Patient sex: M
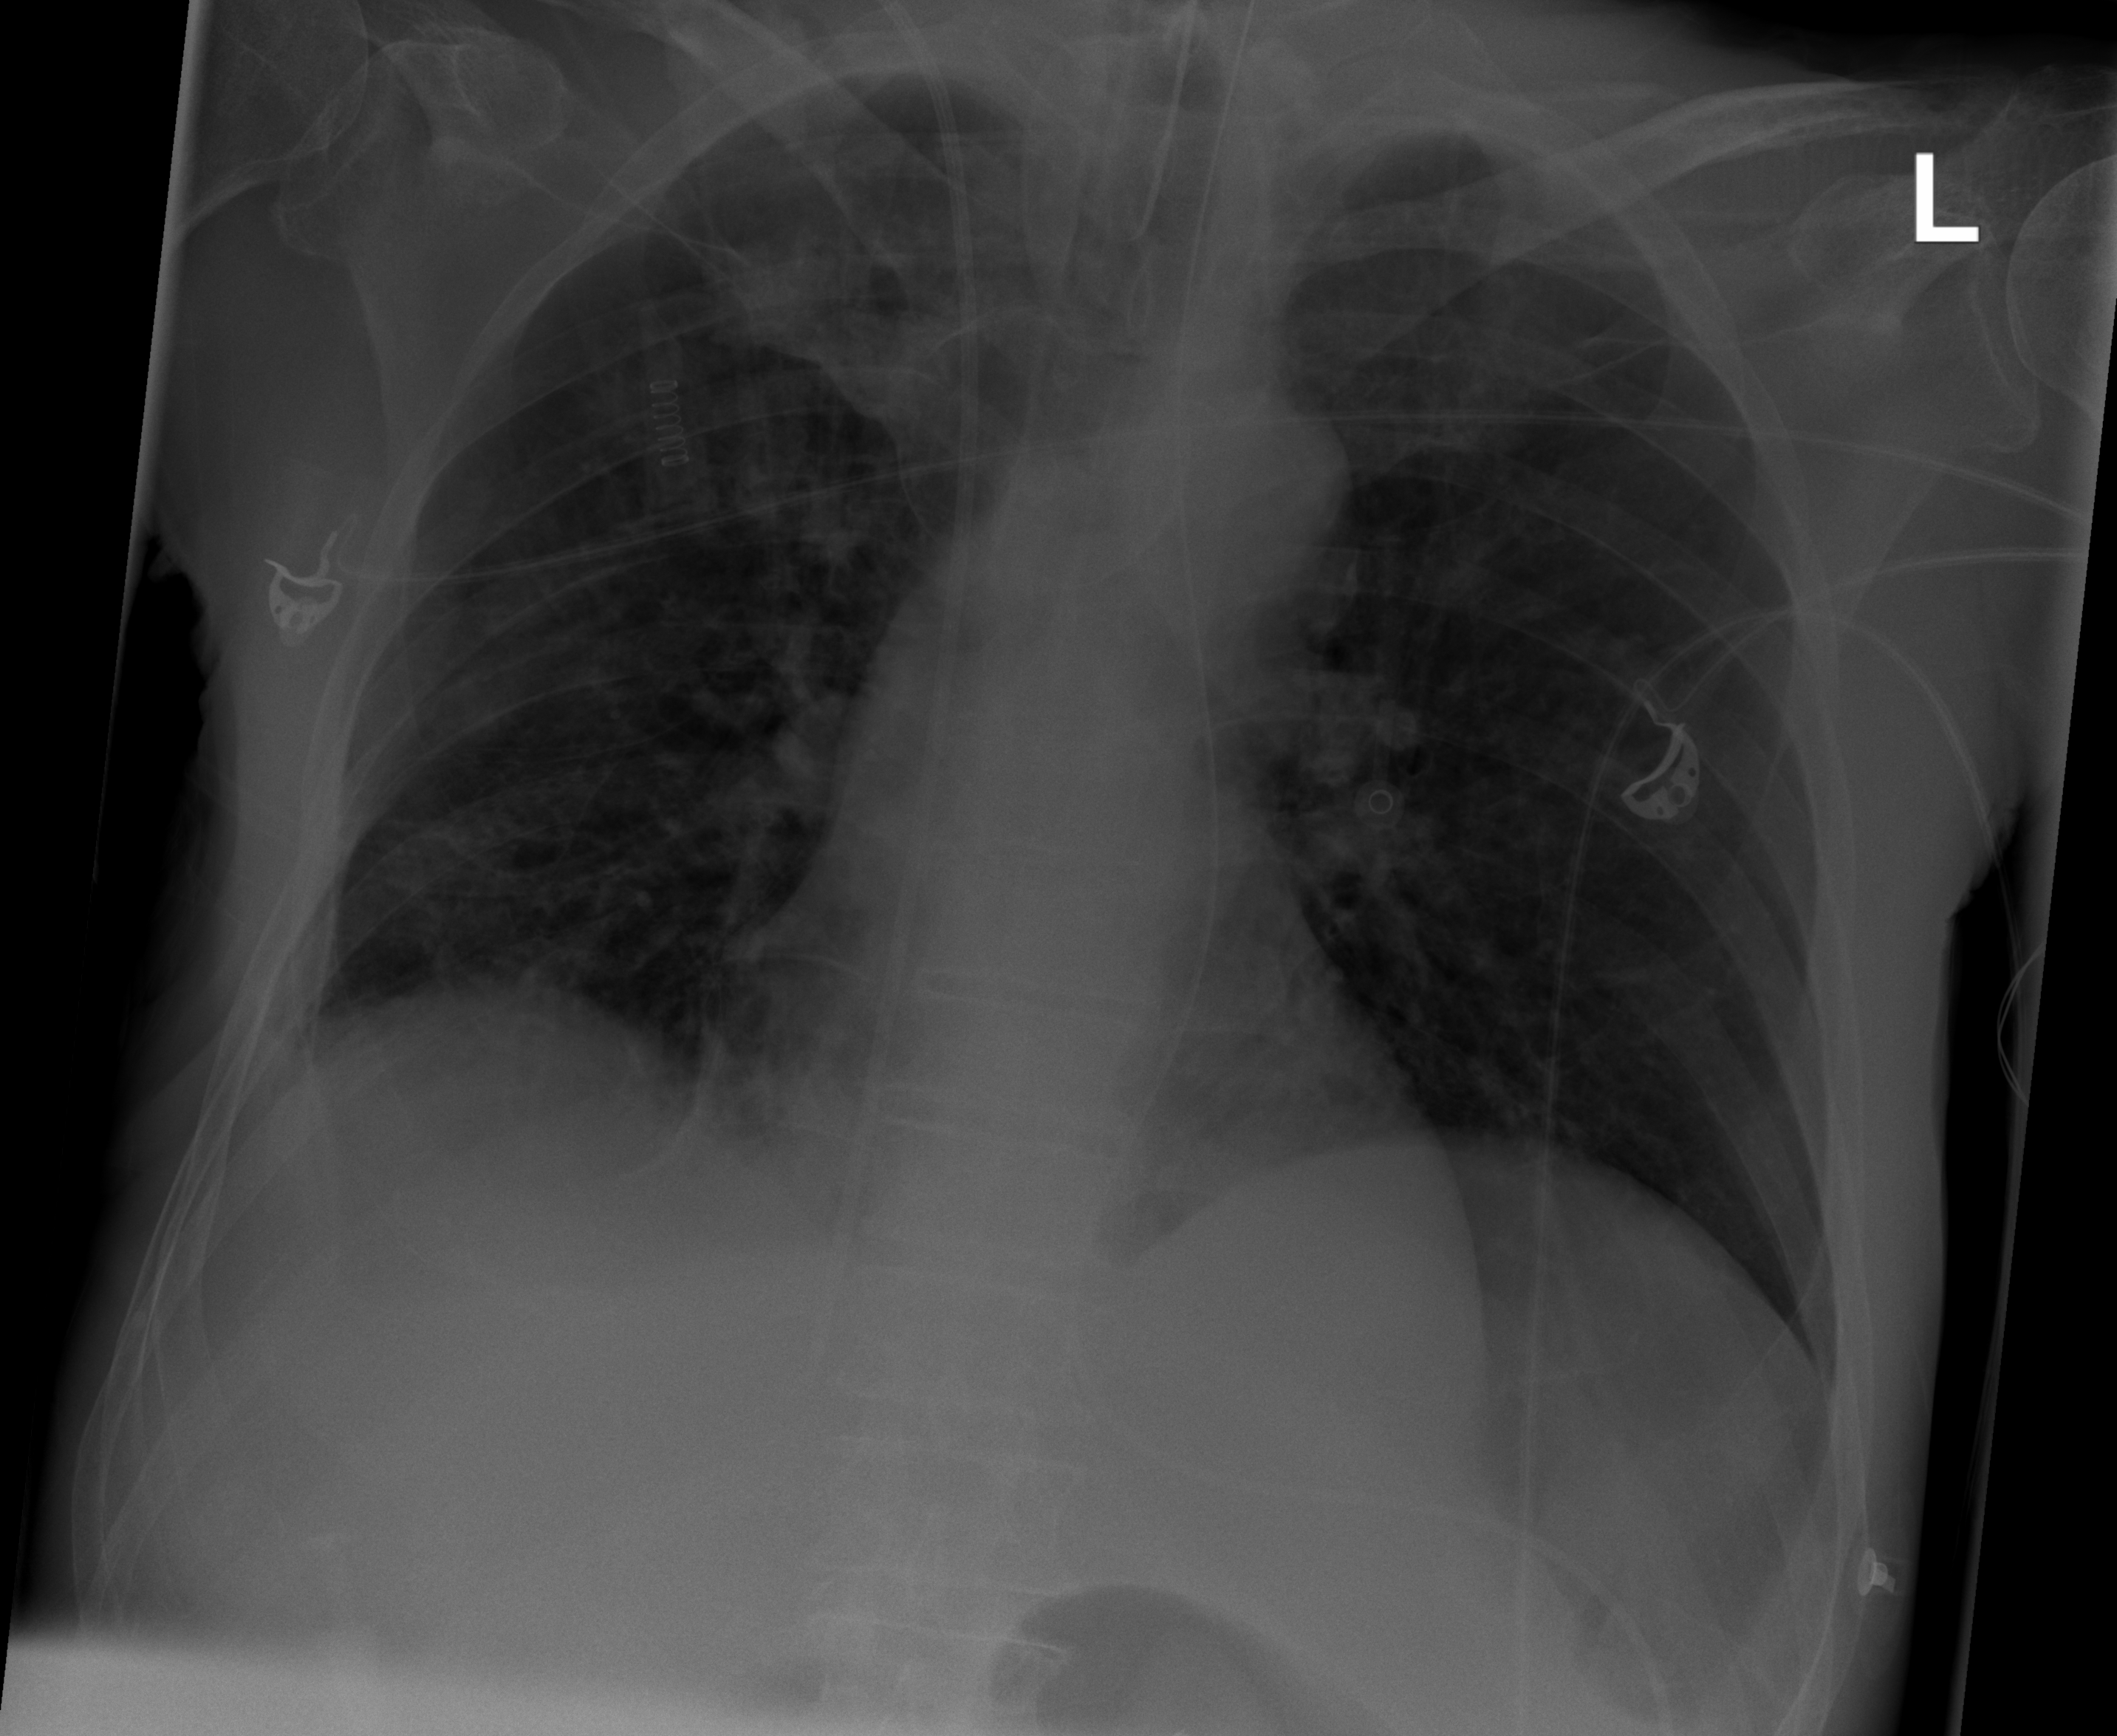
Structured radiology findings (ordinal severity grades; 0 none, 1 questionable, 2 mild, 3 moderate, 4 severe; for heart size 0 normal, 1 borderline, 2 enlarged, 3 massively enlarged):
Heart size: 0
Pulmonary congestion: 0
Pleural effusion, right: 2
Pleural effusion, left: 0
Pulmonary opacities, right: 2
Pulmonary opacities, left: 0
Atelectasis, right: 2
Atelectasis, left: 0